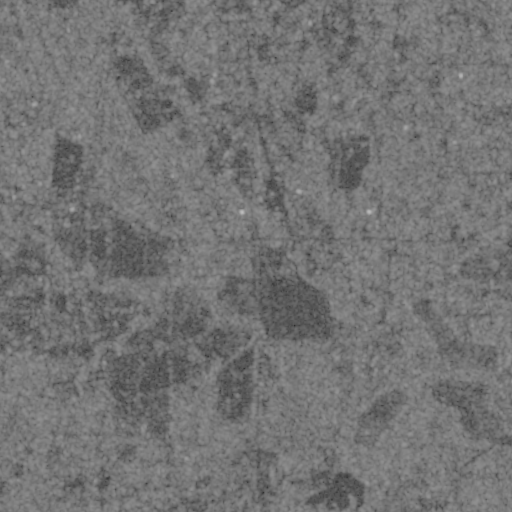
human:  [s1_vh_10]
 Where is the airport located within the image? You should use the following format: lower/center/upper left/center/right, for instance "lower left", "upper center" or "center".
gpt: The airport is located in the upper center of the image.
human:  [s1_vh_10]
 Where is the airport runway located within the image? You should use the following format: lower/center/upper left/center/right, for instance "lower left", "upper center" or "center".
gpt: The airport runway is located in the upper center of the image.
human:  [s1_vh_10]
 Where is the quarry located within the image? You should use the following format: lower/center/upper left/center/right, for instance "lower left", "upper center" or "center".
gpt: There is no quarry in the image.

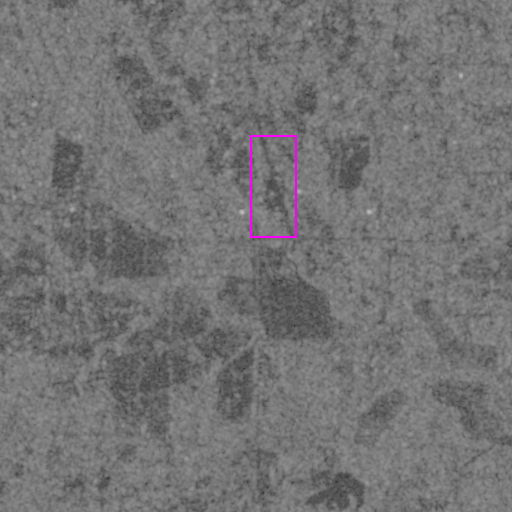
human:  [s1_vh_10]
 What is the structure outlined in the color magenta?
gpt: The structure outlined in magenta is an airport.
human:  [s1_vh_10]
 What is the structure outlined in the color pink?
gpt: There is no pink outline.